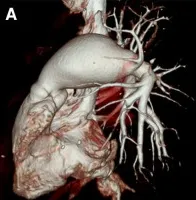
Preoperative and postoperative data. (A,B) are preoperative pulmonary artery CTA images showing an aneurysmal dilation of the pulmonary artery, with a maximum width of 5.55 cm.
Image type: radiology (ct)